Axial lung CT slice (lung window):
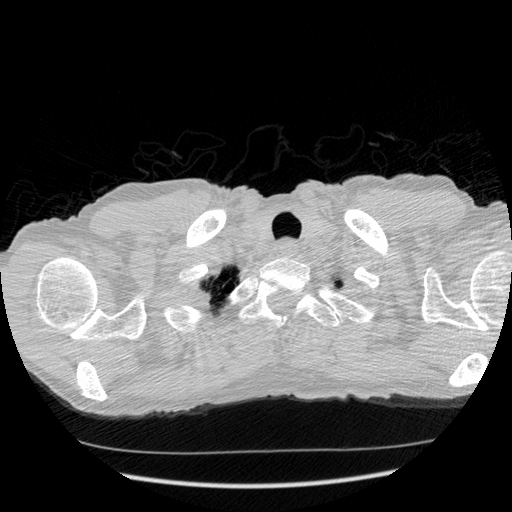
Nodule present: no